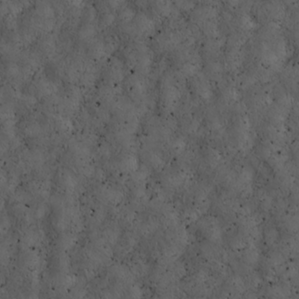
Label: non_frost